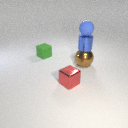
large brown metal sphere below small blue rubber sphere